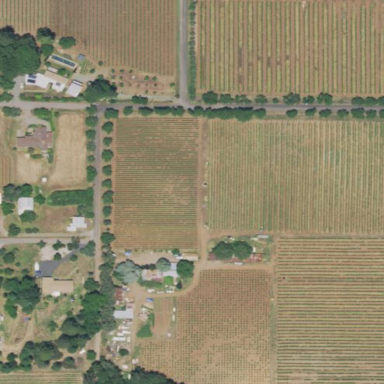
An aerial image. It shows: Vineyard with wine grapes as the main crop.